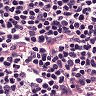
Metastatic tissue present: no